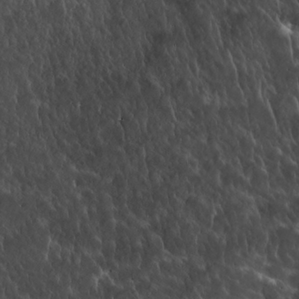
Label: non_frost